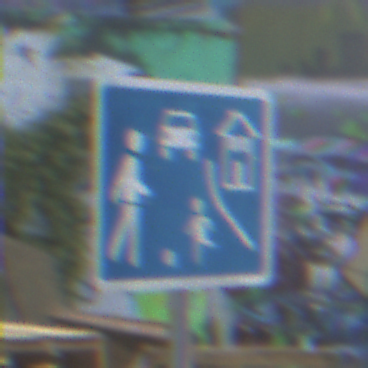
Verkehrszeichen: BeginnVerkehrsberuhigterBereich
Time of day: MorningAfternoon
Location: Outdoor (Urban)
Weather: PartlyCloudy
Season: NotSpecified
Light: Natural